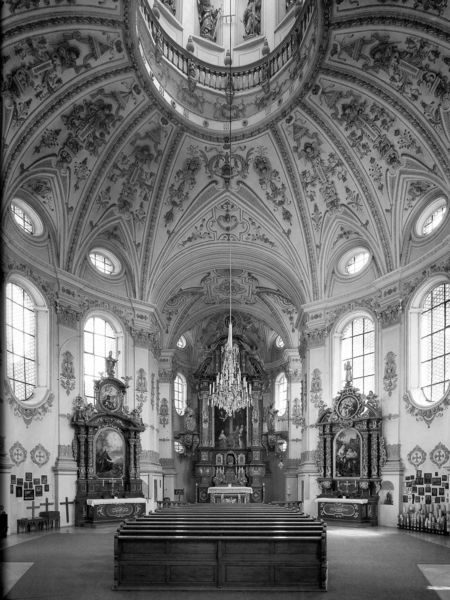
Titel: Maria Birnbaum (Innenraum)
Künstler: Constantin Pader
Standort: Aichach
Institution: Maria Birnbaum
Schlagwörter: gemälde, schatten, weiß, fenster, glas, grau, holz, licht, raum, schmuck, schwarz, kappen, architektur, barock, innenraum, brüstung, kirche, sonne, boden, auge, decke, innen, kreis, oval, rund, wangen, bilder, bank, empore, kuppel, gestühl, ornamente, verzierung, kerzen, kronleuchter, leuchter, lüster, stuck, geländer, innenansicht, galerie, foto, fotografie, photographie, bögen, wände, umgang, gewölbe, glaube, kreuz, balustrade, dom, schwarzweiß, bleiglas, altar, bänke, hochaltar, kathedrale, photo, gesims, kirchenbänke, mittelschiff, skulpturen, kreuze, bestuhlung, seitenschiff, jesus, christlich, apsis, zentral, fresken, chor, kapelle, etagen, fresko, bemalung, sakral, aufnahme, kirsche, nischen, romanisch, rundbau, lunetten, tambour, prachtvoll, mensa, altäre, katholisch, seitenaltar, hauptaltar, kronleuchte, deckenbemalung, stuckatur, bankreihe, altare, votivgaben